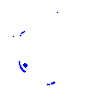
Particle: proton